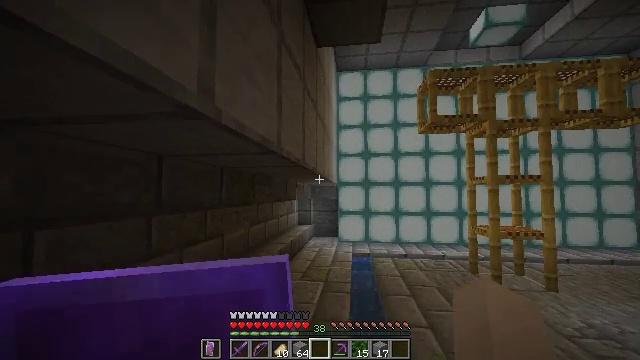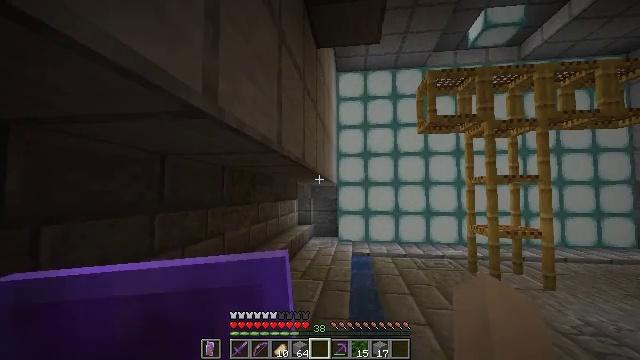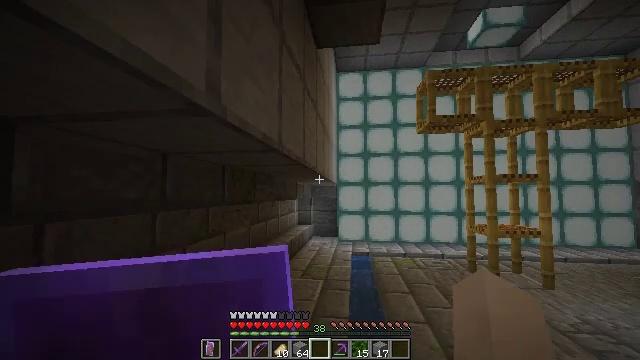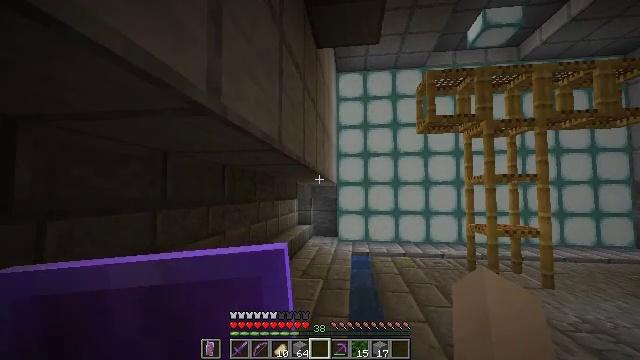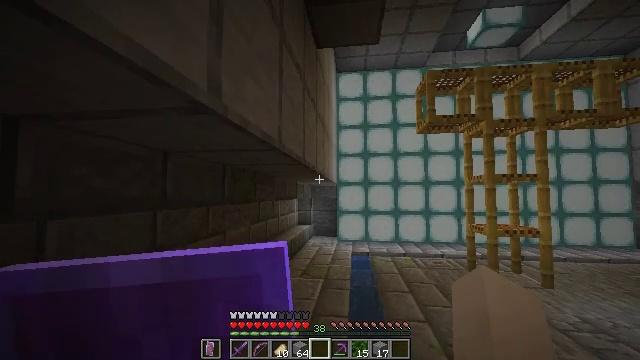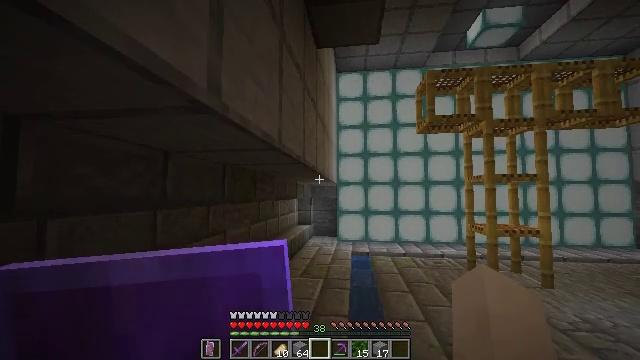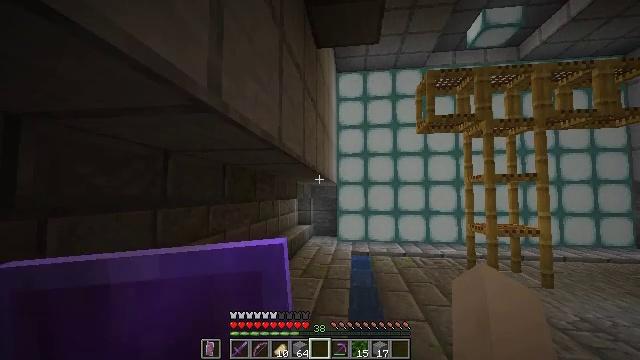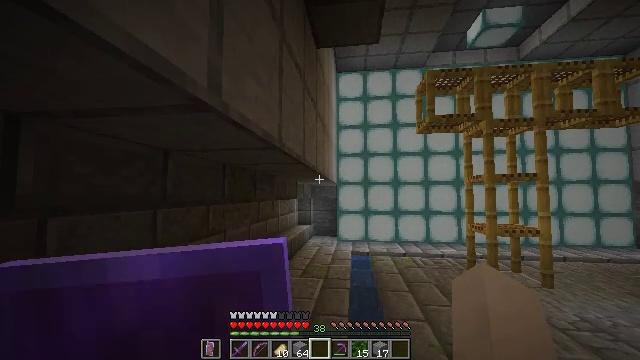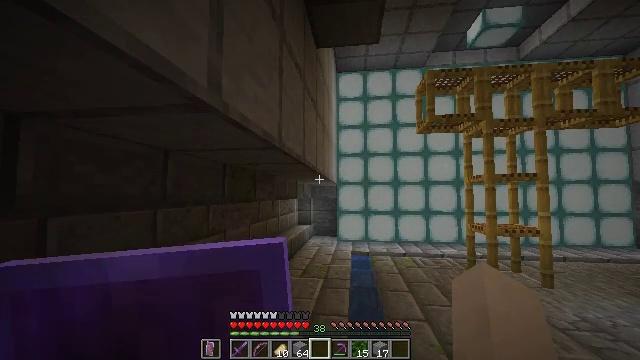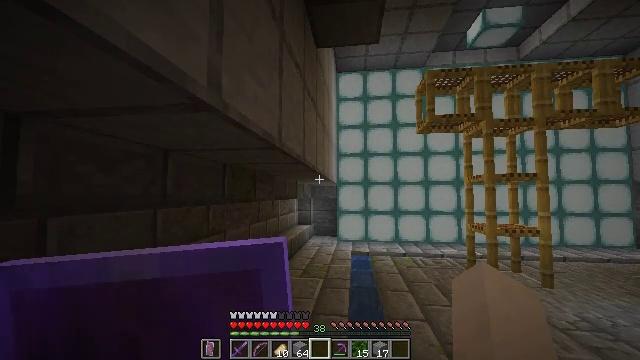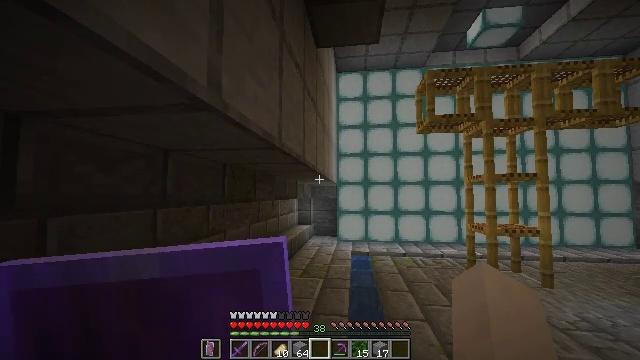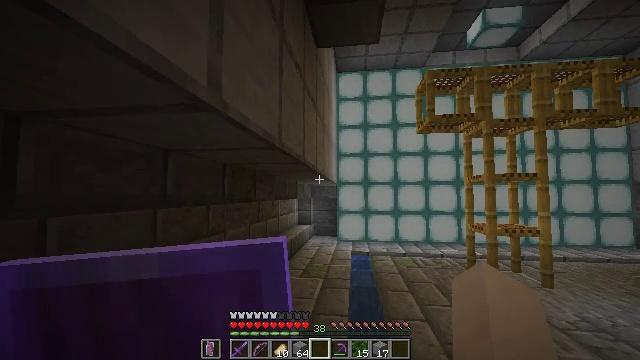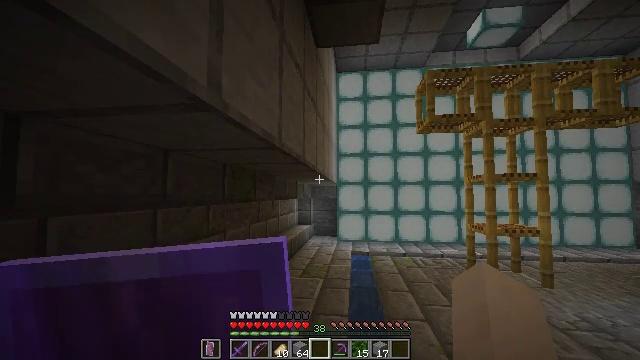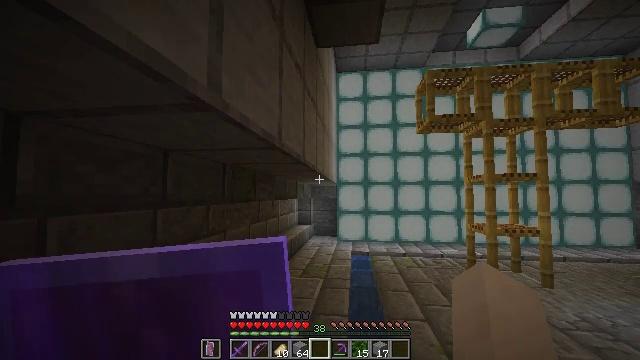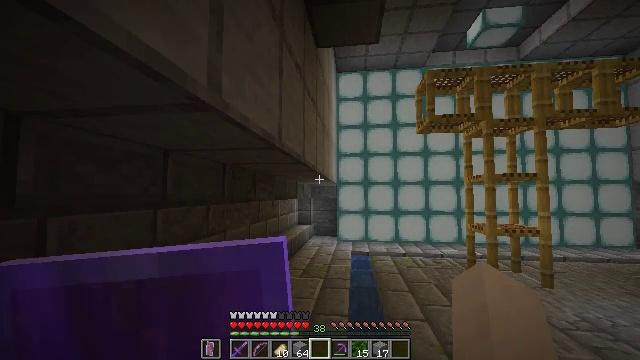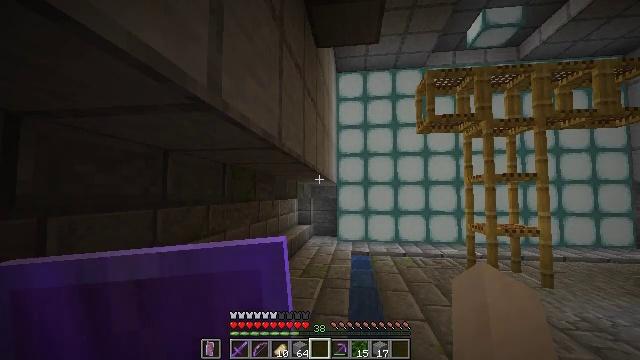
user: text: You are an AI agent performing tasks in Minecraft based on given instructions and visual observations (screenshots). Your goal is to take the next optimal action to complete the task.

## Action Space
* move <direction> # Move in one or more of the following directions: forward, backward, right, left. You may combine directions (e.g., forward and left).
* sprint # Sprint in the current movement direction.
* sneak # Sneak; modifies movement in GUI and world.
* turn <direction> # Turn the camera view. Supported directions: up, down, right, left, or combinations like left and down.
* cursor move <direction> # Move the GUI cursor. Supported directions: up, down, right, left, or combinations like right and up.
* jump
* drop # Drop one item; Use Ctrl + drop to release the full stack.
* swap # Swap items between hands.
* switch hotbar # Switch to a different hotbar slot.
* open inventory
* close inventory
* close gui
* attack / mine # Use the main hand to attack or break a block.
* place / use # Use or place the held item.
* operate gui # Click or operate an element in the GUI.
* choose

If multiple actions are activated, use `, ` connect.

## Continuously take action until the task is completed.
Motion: motion action
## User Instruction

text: Use stone to craft stone stairs.
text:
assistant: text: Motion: no_op
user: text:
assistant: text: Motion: no_op
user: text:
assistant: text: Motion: no_op
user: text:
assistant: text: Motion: no_op
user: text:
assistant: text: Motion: no_op
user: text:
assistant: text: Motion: no_op
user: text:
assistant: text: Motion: no_op
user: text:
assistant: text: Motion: no_op
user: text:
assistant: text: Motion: no_op
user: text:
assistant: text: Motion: no_op
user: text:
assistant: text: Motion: no_op
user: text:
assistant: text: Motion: no_op
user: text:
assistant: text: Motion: no_op
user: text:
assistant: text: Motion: no_op
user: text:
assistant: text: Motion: no_op
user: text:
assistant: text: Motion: no_op
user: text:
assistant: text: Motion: no_op
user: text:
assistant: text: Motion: no_op
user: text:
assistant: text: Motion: no_op
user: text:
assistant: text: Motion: no_op
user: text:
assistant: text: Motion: no_op
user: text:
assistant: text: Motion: no_op
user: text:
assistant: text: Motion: no_op
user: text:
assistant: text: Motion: no_op
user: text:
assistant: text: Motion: no_op
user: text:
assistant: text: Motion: no_op
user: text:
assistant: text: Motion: no_op
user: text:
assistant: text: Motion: no_op
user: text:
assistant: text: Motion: no_op
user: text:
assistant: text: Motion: no_op